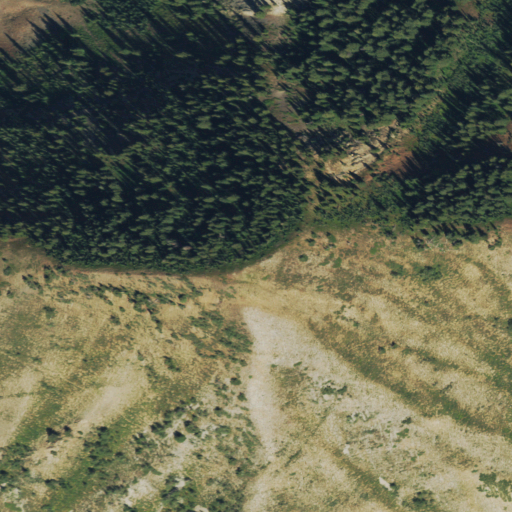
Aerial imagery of ridge(s) in Colorado named Chain Mountains containing evergreen forest and shrub